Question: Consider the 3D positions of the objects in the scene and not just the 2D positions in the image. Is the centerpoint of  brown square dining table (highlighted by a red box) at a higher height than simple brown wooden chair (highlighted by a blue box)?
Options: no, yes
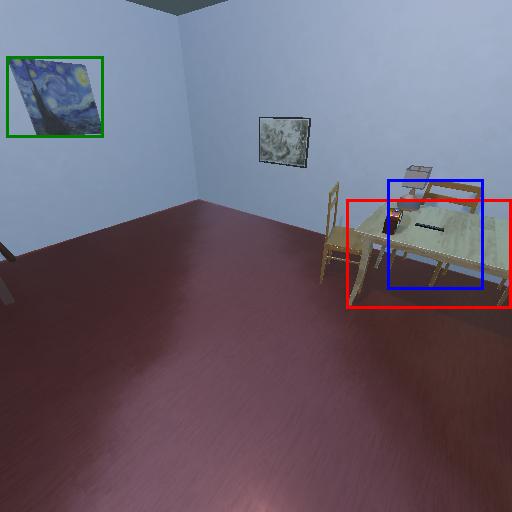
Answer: no